Field crop: maize
Growth stage: 2
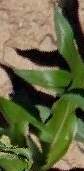
Species: maize